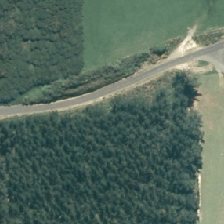
Land cover: grose_broom